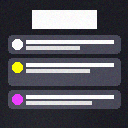
Screen state: on